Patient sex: M
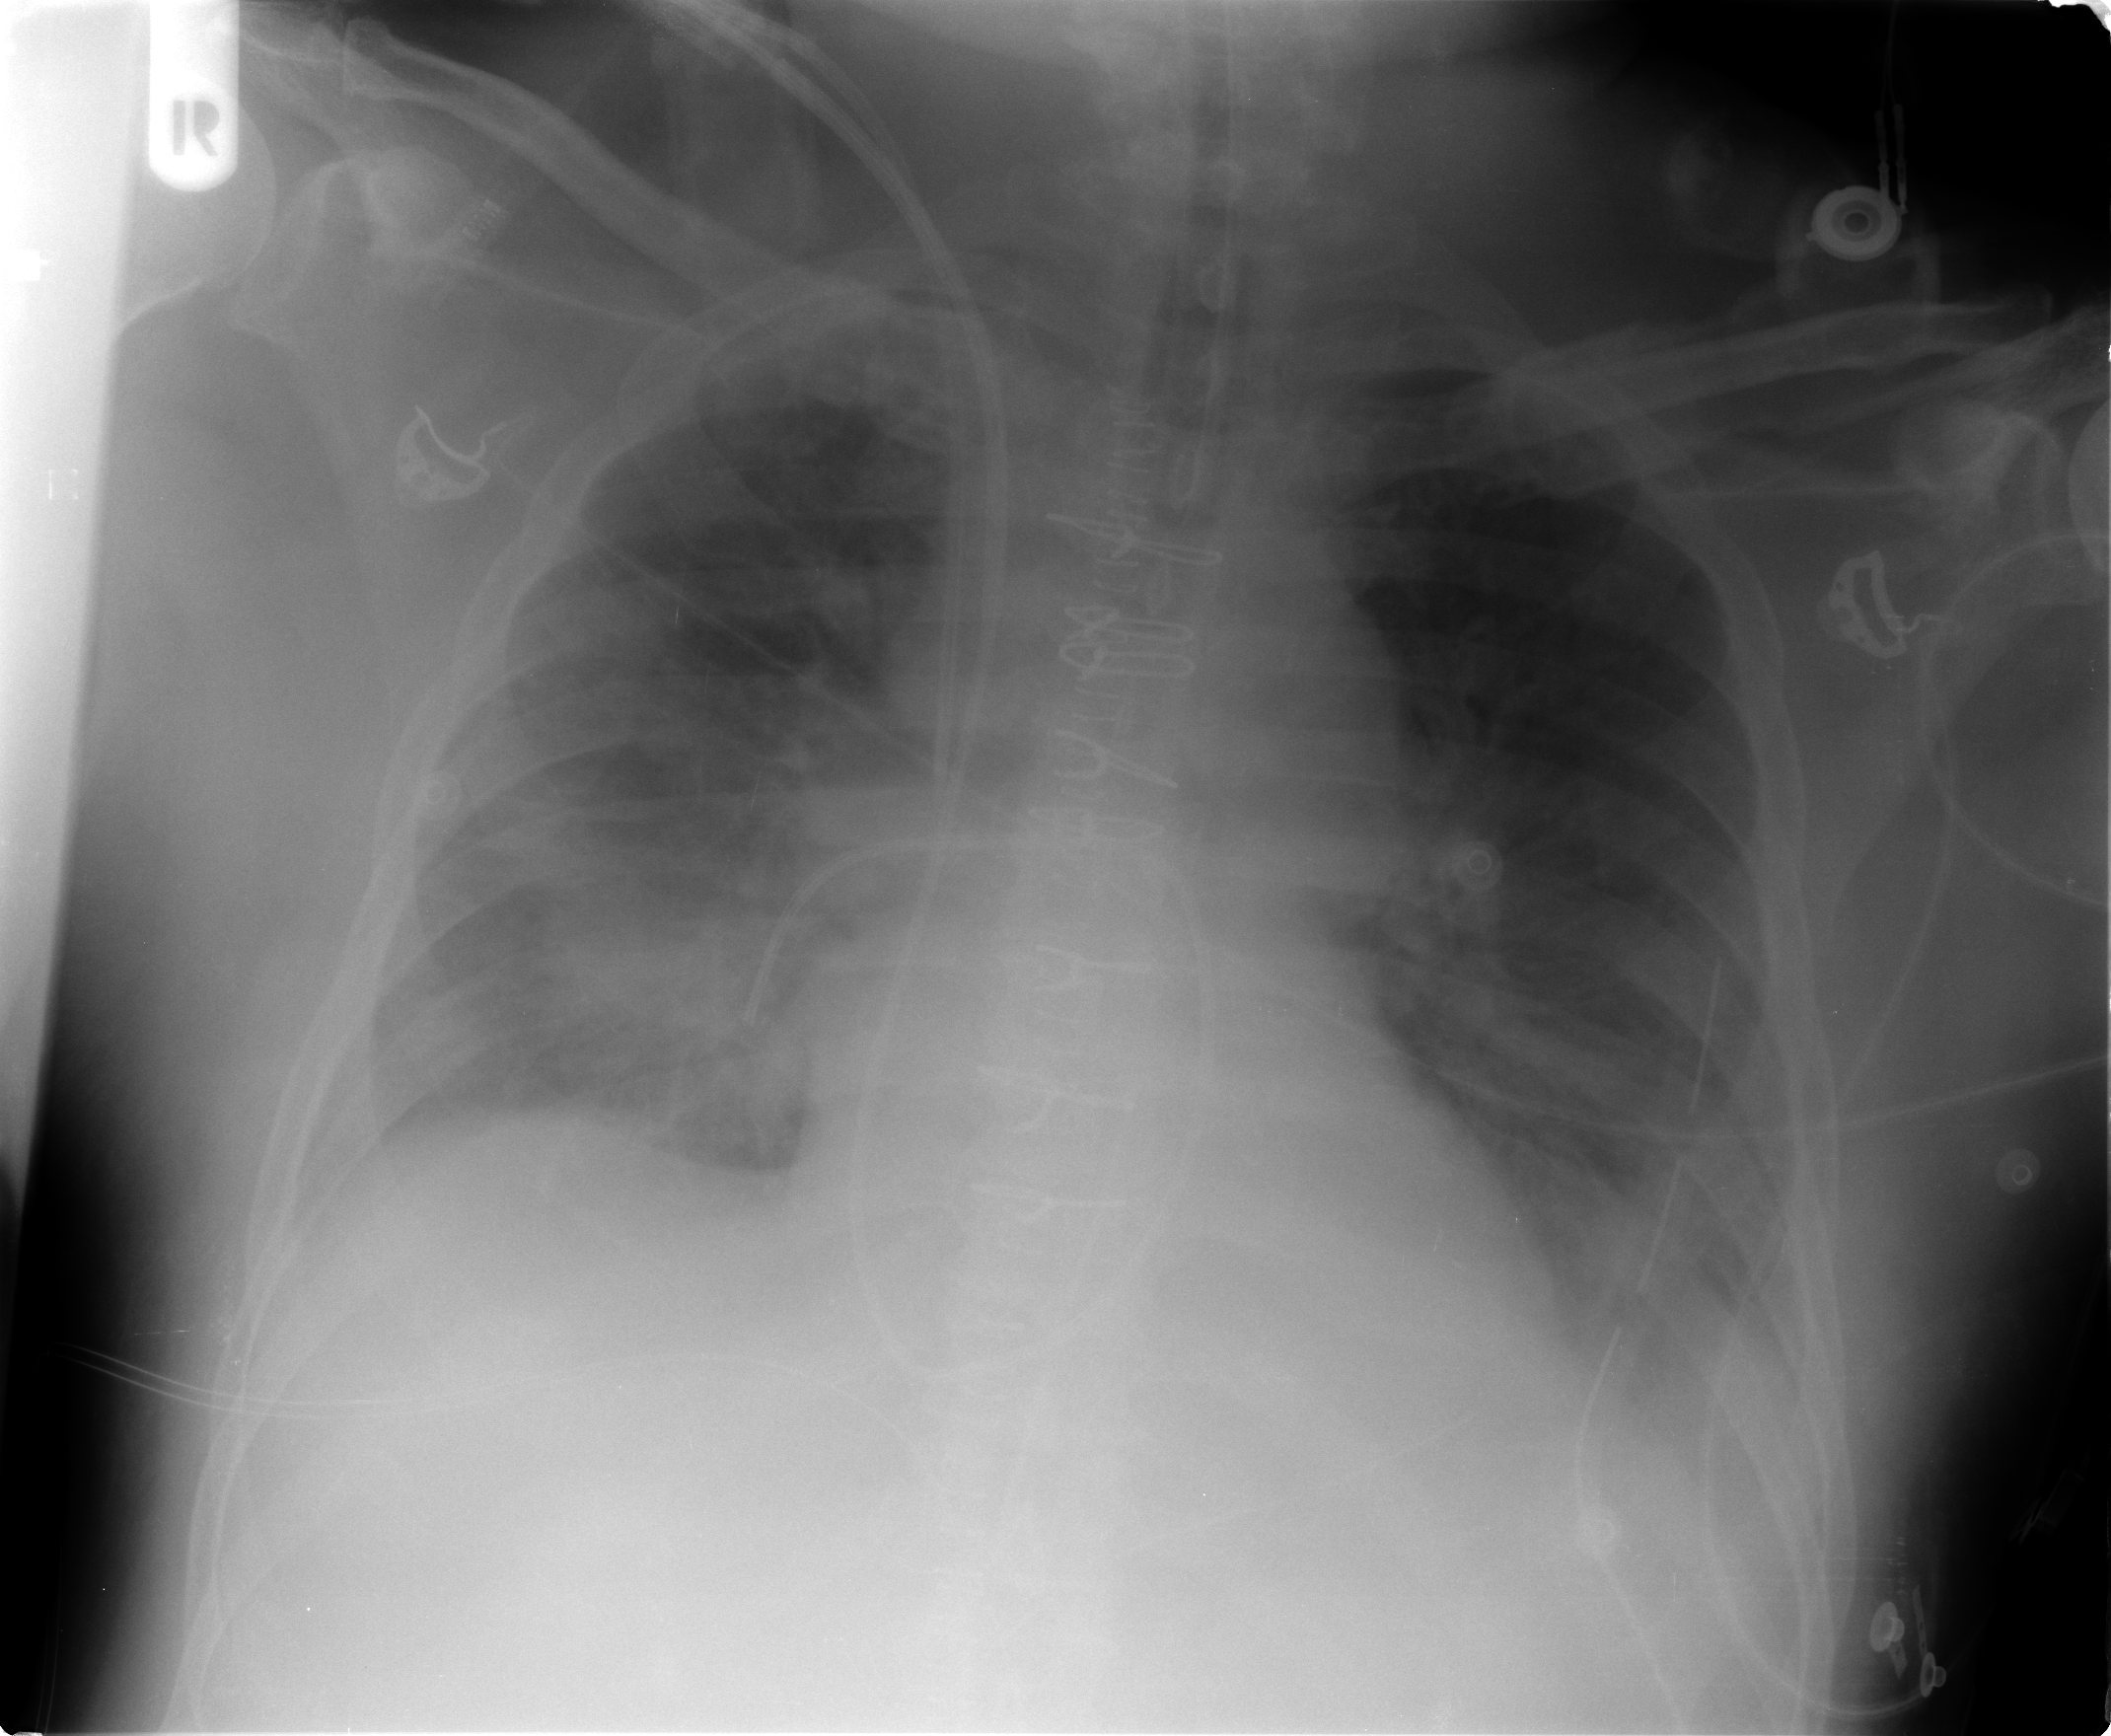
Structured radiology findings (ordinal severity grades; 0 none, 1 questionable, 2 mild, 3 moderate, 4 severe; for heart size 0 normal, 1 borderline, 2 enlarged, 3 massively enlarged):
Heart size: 0
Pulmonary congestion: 3
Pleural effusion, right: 2
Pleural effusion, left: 2
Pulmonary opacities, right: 2
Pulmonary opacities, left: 2
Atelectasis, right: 3
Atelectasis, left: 2